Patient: sex M, age 85
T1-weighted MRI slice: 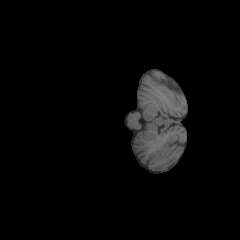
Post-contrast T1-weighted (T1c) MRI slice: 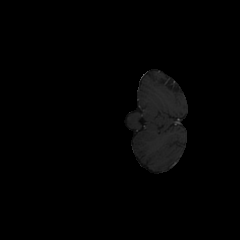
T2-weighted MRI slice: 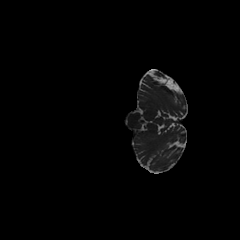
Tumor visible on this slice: no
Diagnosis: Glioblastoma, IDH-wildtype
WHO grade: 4